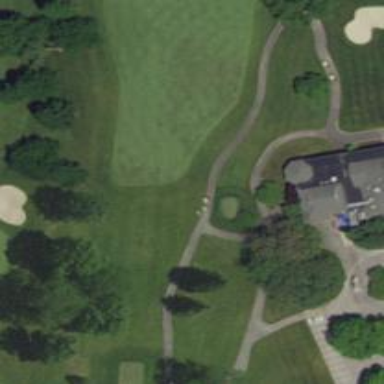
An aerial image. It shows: Path used for both walking and golf.